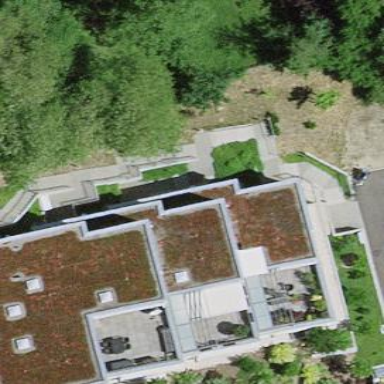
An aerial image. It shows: Terrace building.